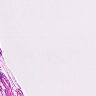
Metastatic tissue present: no